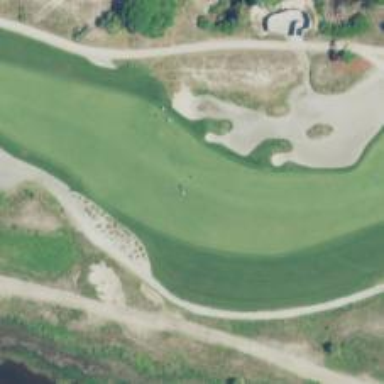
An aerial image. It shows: View of golf hole.